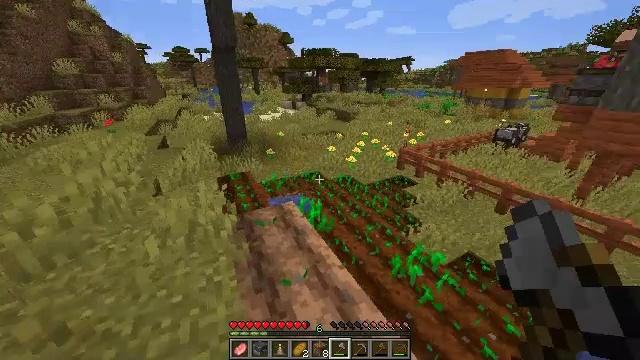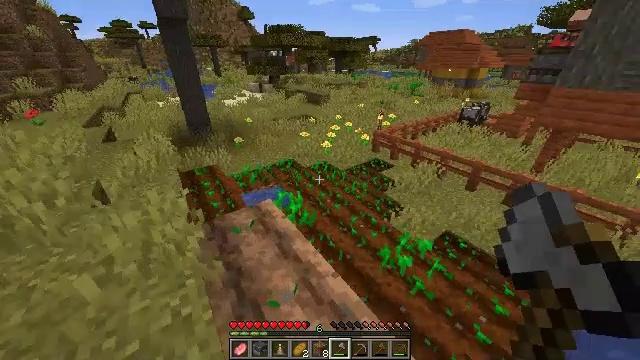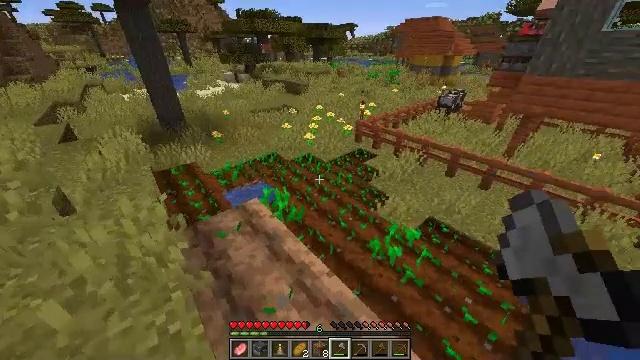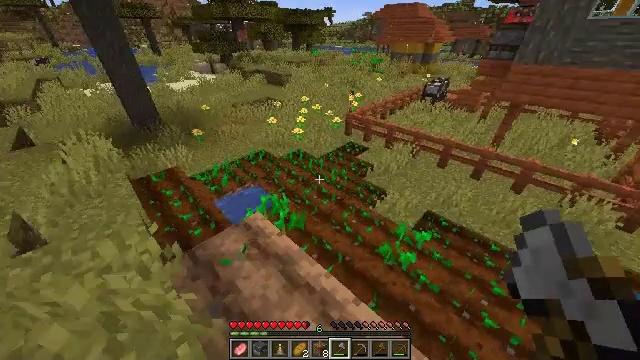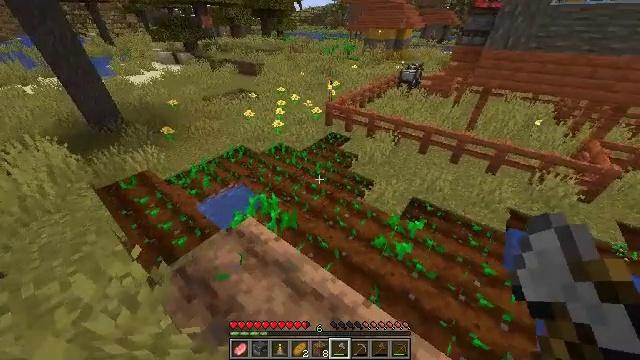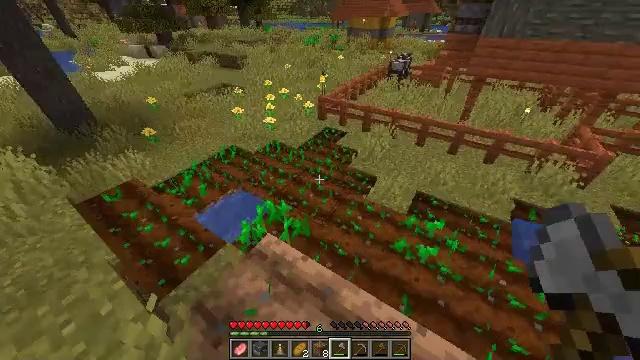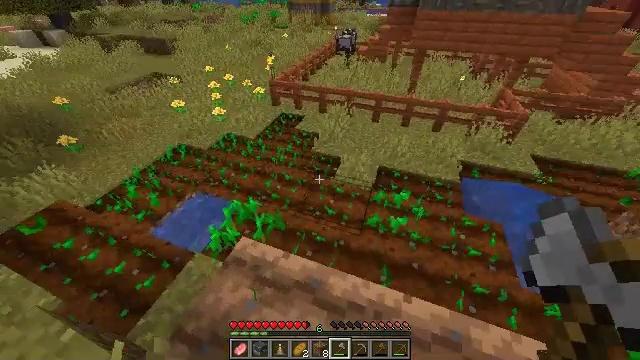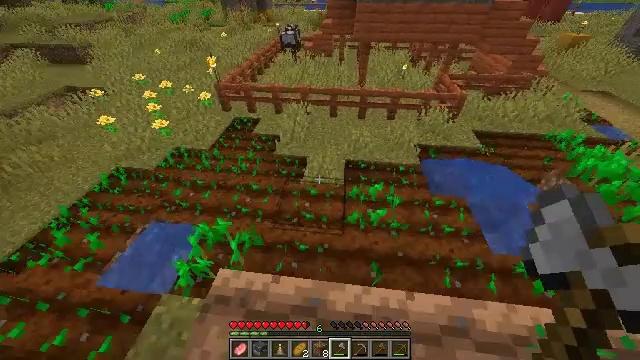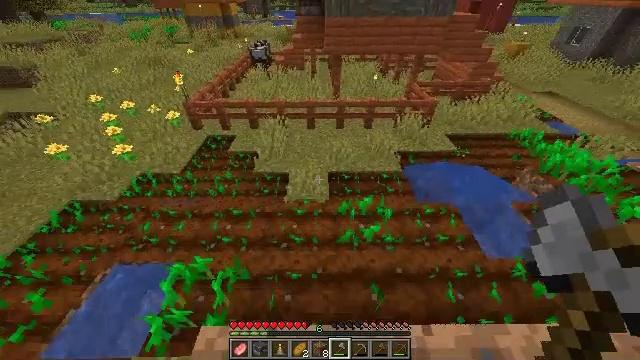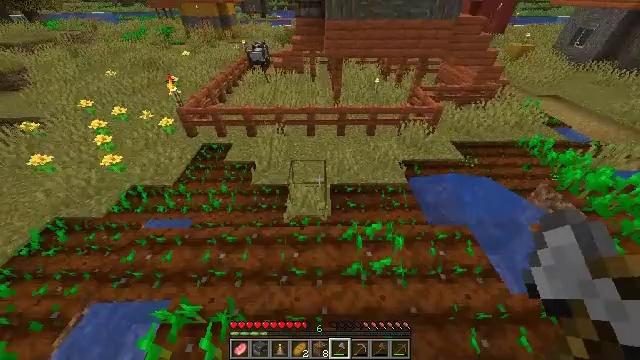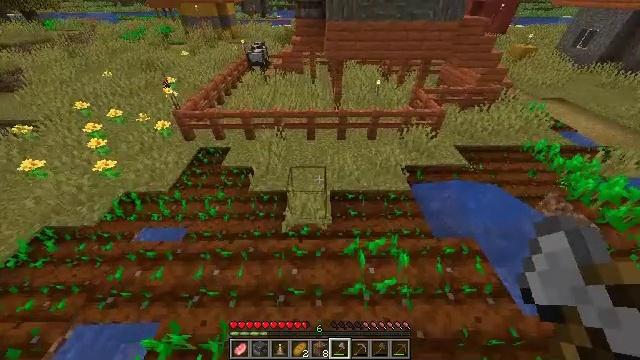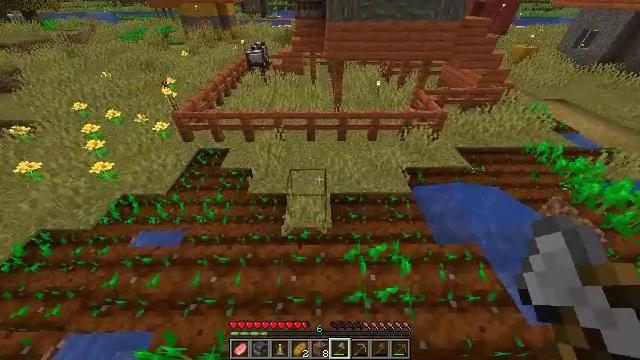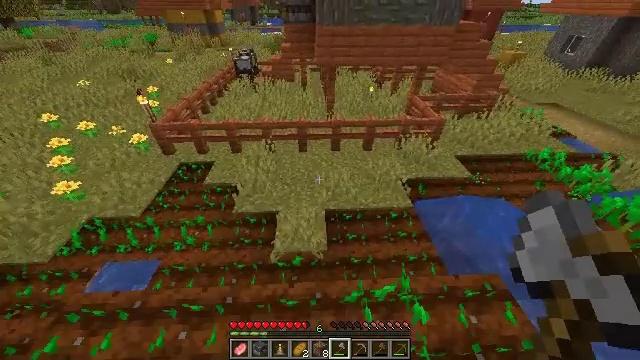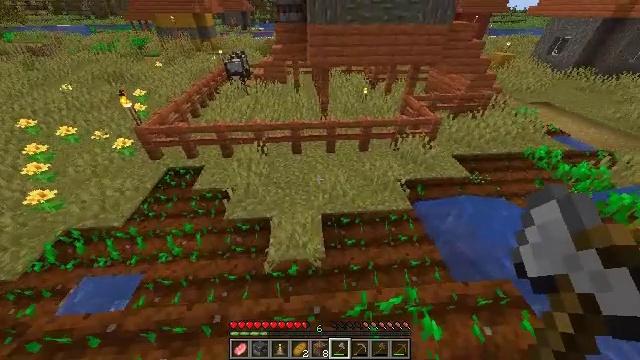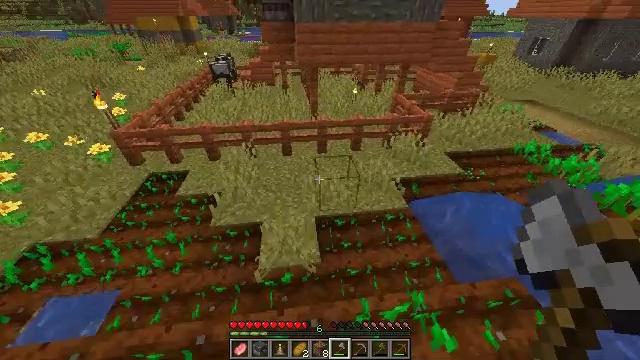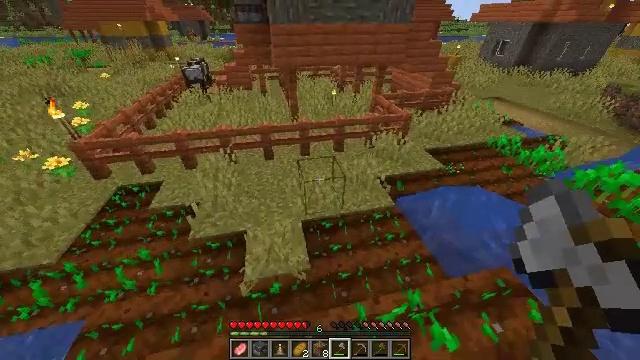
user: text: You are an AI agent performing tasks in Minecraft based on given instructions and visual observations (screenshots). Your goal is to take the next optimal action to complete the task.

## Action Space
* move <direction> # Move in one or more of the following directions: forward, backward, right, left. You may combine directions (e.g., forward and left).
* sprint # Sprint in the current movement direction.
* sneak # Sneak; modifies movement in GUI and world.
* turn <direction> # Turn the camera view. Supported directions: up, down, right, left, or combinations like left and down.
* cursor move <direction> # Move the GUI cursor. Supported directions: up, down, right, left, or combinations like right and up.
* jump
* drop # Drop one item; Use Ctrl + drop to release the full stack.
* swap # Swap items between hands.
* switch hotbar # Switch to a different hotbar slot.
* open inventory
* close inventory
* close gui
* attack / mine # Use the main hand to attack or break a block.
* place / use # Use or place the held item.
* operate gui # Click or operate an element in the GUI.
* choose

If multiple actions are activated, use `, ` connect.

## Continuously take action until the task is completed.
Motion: motion action
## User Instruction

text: Reclaim the acacia fence from a structure.
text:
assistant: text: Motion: move forward and move left, turn right and down
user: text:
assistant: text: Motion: move forward and move left, turn right and down
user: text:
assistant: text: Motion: move forward and move left, turn right and down
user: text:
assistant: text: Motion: move forward and move left, turn right and down
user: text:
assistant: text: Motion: move forward and move left, turn right and down
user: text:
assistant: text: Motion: move forward, turn right and down
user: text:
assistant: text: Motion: move forward, turn right
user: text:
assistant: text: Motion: move forward, turn right and up
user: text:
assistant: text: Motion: move forward
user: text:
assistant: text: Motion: move forward
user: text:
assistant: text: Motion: move forward
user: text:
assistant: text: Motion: move forward, turn right and up
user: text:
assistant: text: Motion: move forward, turn right
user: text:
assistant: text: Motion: move forward, turn right
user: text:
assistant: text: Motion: move forward, turn right and up
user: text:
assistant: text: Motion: move forward, turn right
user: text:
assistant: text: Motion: move forward, turn right
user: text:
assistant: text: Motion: move forward
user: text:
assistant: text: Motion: move forward, turn right and up
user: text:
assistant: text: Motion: move forward and move right, turn right and up
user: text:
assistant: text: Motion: move forward and move right, turn right and up
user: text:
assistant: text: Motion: move forward and move right, turn up
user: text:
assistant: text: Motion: move forward and move right, turn up
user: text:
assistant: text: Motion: move forward and move right
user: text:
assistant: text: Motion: move forward and move right
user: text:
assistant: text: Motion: move forward and move right
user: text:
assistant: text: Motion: move forward and move right, turn left
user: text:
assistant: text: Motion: move forward and move right, turn left
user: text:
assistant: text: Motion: move forward and move right
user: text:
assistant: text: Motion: move forward and move right